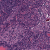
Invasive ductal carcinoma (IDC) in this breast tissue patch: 0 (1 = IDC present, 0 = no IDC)